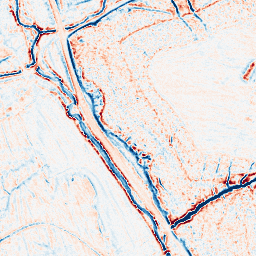
Category: edge_preserving
Decomposition family: bilateral
Decomposition parameters: d: 9
sigma_color: 50
sigma_space: 25
Upsampling method: bicubic
Upsampling parameters: scale: 4
Upsampling scale: 4